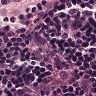
Metastatic tissue present: yes